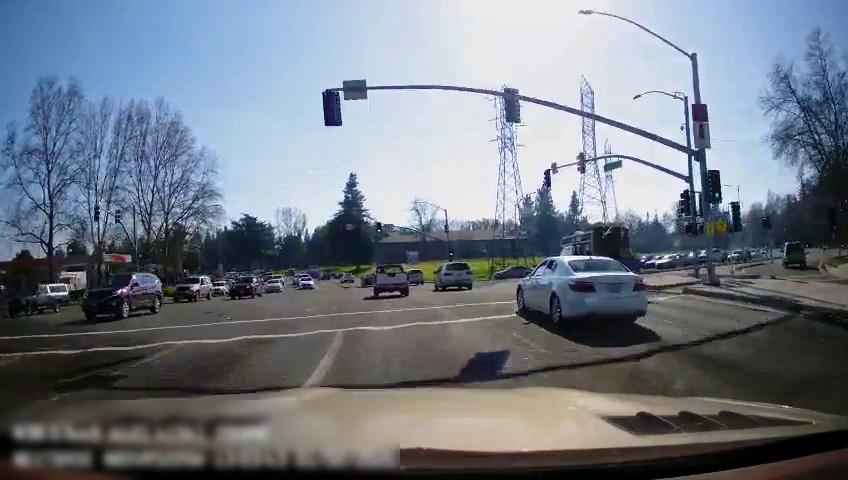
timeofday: Day
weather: Sunny
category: Drivable Space
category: Drivable Space
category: Vehicles | SUV
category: Vehicles | SUV
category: Vehicles | SUV
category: Vehicles | SUV
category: Vehicles | Car
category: Vehicles | Car
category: Vehicles | Car
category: Vehicles | Car
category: Vehicles | Truck
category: Vehicles | Car
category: Vehicles | Truck
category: Vehicles | Car
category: Vehicles | Van
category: Vehicles | SUV
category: Vehicles | Car
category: Vehicles | Car
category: Lanes | Opposite Lane
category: Lanes | Opposite Lane
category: Lanes | Current Lane
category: Lanes | Current Lane
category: Lanes | Alternate Lane
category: Traffic | Lights
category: Traffic | Lights
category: Traffic | Lights
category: Traffic | Lights
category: Traffic | Lights
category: Traffic | Lights
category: Traffic | Lights
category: Traffic | Lights
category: Traffic | Lights
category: Traffic | Lights
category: Traffic | Signs
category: Traffic | Signs
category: Traffic | Signs
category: Traffic | Signs
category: Traffic | Signs
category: Traffic | Lights